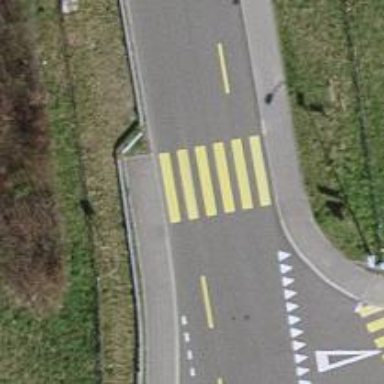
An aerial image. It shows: Marked crossing with zebra markings.